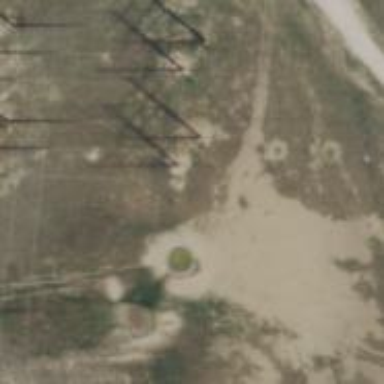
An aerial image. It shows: Power tower.